Interaction volume radius: 5 \u00c5
Interaction volume height: 35 \u00c5
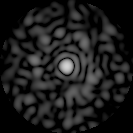
Disorder parameter: 0.8125